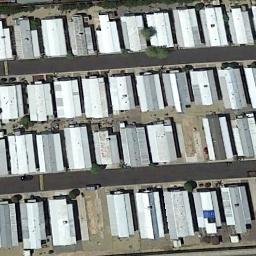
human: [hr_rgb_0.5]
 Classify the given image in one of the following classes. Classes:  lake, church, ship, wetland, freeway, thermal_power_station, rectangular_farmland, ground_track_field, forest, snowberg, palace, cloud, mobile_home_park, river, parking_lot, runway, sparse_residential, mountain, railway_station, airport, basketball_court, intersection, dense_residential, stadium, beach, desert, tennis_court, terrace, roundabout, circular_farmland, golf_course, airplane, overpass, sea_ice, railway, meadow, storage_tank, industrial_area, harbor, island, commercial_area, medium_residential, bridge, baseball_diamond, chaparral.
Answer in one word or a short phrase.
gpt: mobile_home_park